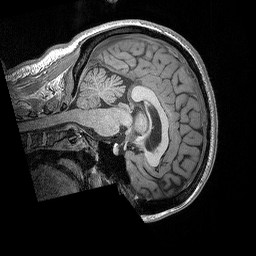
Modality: T1w
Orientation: sagittal
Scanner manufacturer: siemens
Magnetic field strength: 3 T
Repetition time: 2.3 s
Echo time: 0.00298 s